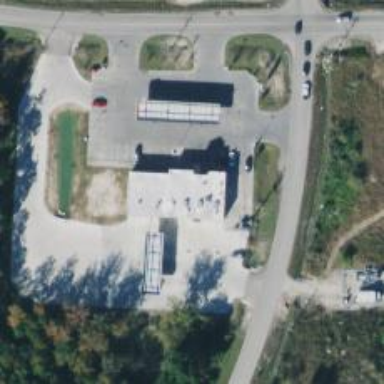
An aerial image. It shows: Convenience shop.